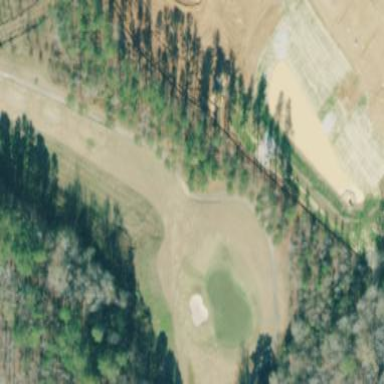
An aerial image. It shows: Area with grass used as rough in golf course.